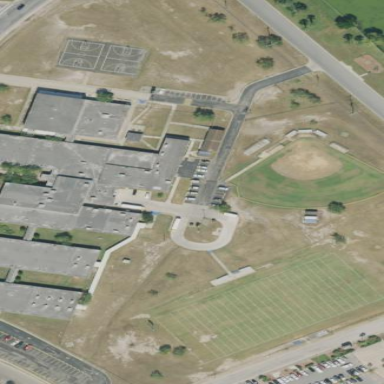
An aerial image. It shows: School.